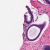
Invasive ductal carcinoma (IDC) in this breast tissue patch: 0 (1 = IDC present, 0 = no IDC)